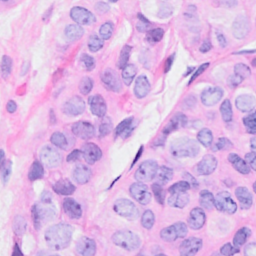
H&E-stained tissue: Breast